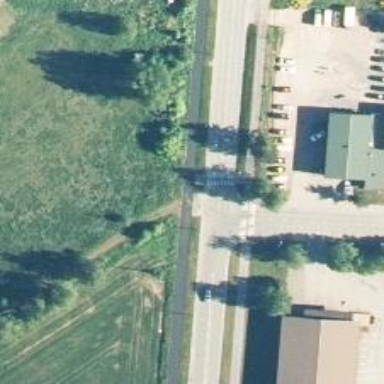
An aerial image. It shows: Secondary road with separate asphalt sidewalks and cycleway.